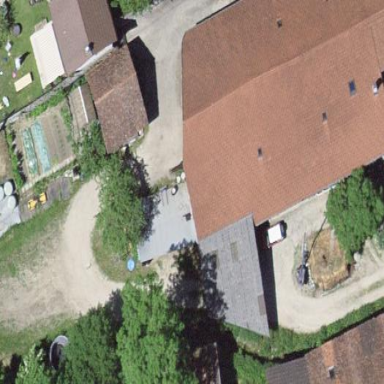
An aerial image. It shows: Farm building.